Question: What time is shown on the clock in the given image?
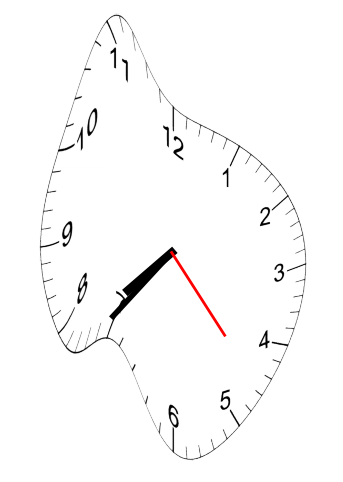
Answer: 07:36:23